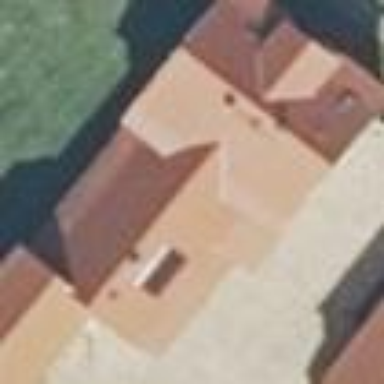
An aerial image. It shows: Detached building with gabled roof made of red roof tiles. The building is beige in color.